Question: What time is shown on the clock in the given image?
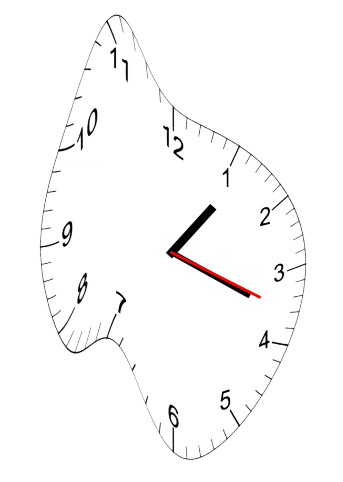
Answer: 01:18:18